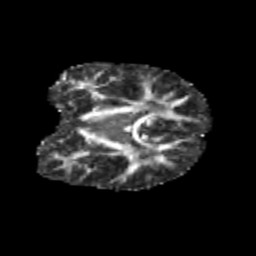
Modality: FA
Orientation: coronal
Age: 8
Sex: female
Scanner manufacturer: siemens
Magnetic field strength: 3 T
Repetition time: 3.8 s
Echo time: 0.07 s